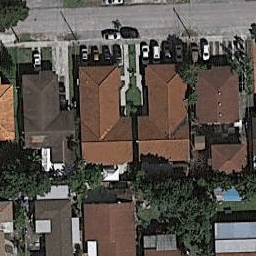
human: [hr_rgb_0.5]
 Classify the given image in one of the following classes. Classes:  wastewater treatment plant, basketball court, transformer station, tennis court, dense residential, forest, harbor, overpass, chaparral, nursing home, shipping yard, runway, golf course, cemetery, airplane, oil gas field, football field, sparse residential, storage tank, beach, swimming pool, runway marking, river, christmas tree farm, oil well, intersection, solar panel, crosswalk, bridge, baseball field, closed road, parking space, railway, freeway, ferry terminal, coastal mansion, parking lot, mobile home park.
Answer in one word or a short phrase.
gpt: dense residential